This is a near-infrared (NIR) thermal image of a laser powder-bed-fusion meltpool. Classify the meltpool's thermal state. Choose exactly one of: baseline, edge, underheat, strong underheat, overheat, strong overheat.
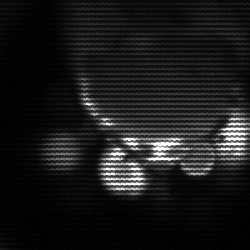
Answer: baseline